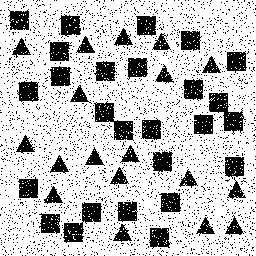
Squares: 26
Triangles: 18
Stars: 0
Total shapes: 44